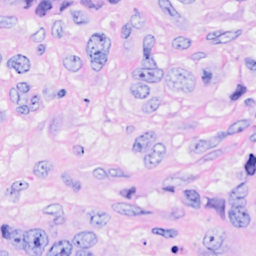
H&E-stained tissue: Breast